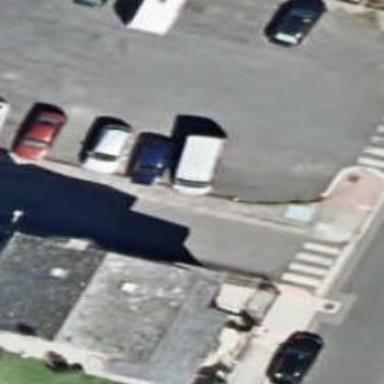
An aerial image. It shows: Paved parking surface with parking spaces.